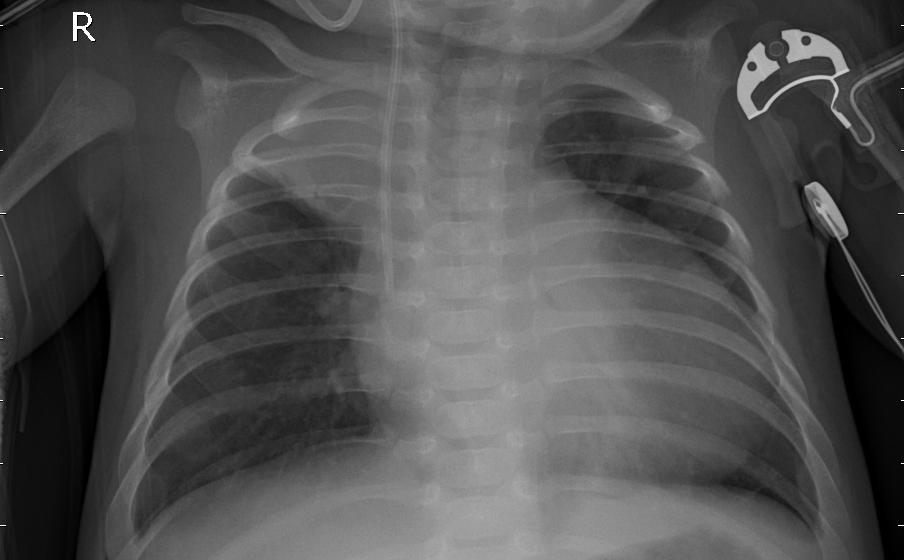
Diagnosis: PNEUMONIA